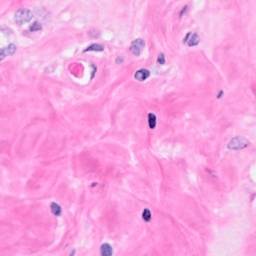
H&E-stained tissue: Breast